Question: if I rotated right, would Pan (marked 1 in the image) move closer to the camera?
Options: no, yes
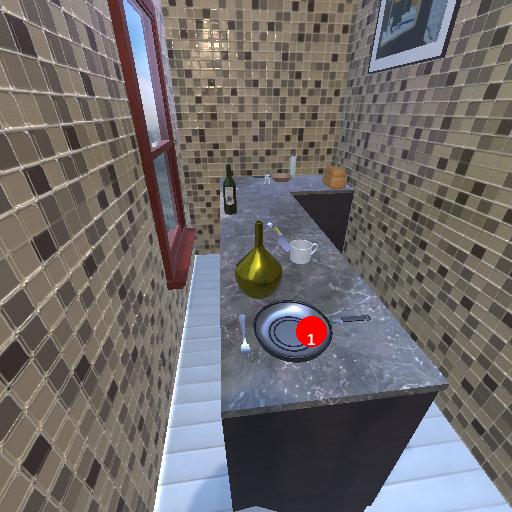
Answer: no